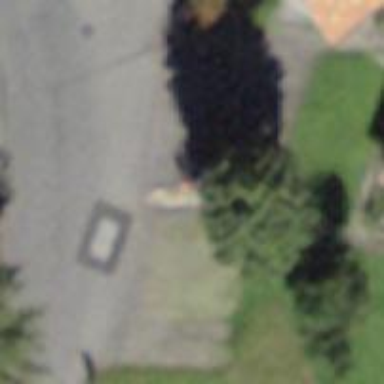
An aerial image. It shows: Bus stop with platform for public transport.